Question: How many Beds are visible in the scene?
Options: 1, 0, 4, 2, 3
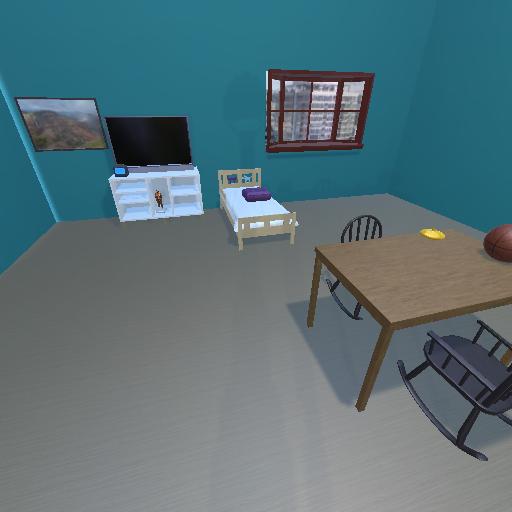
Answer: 1